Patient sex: M
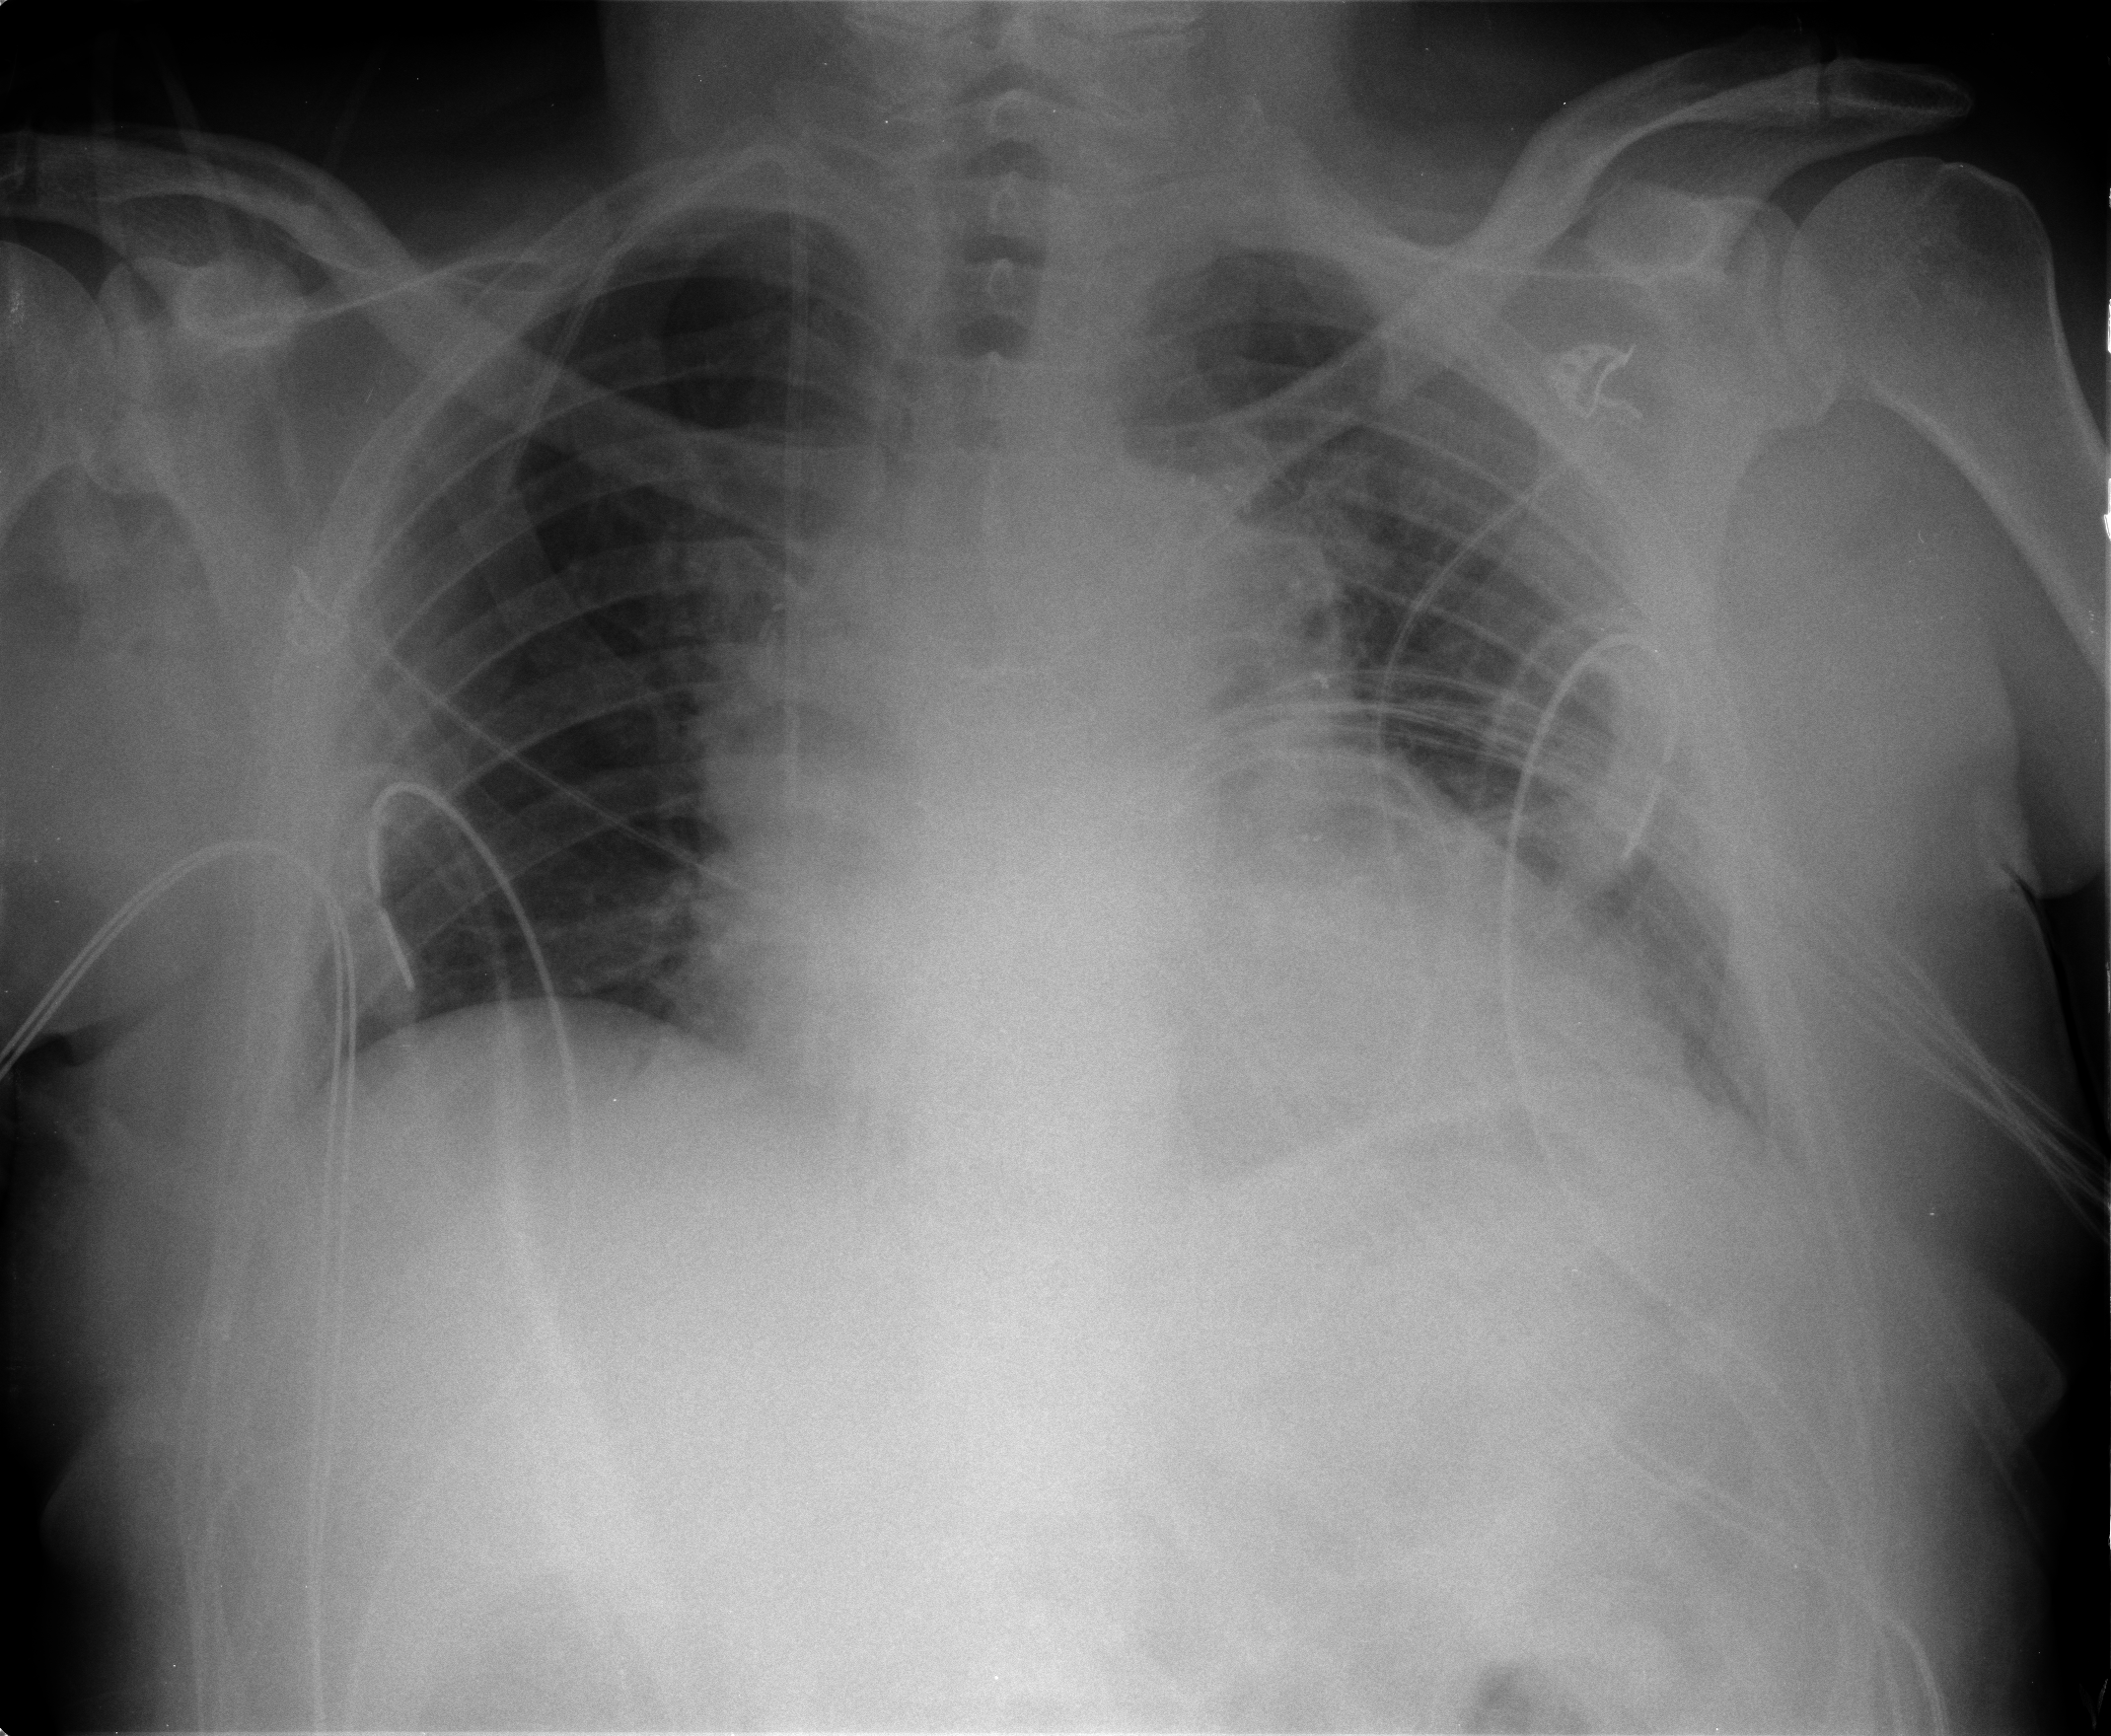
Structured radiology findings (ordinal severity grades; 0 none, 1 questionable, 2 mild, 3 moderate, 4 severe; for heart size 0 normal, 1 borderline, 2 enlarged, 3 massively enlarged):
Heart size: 2
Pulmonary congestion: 1
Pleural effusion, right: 0
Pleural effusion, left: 0
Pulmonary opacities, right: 0
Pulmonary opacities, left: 0
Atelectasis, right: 0
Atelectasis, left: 0